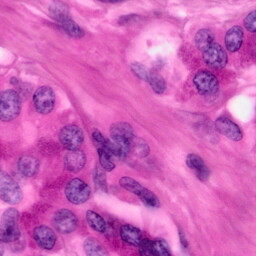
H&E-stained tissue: Pancreatic